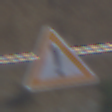
Verkehrszeichen: Gefahrenstelle
Umgebung: Outdoor, Nature
Tageszeit: MorningAfternoon
Wetter: Clear
Licht: Natural
Jahreszeit: NotSpecified
Kontrast: HighContrast